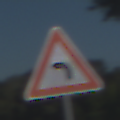
Verkehrszeichen: KurveLinks
Umgebung: Outdoor, Nature
Tageszeit: MorningAfternoon
Wetter: Clear
Licht: Natural
Jahreszeit: NotSpecified
Kontrast: HighContrast